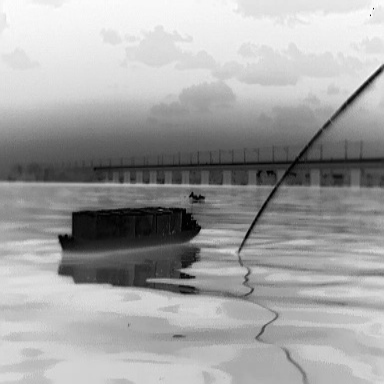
There is a warship in the infrared image.